Question: What would be the best way to implement (using Cocoa) a DataView as presented in this <URL>:

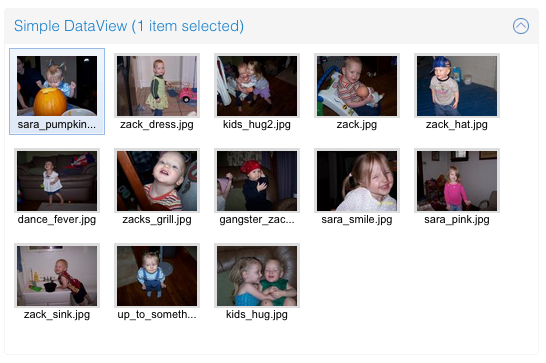
Answer: ## 1. IKImageBrowserView
The image below is taken directly from Apple's <URL> documentation and does exactly what you need.

## 2. NSCollectionView
<URL> is more general because you are not restricted to just presenting images; you can present a collection of any NSView subclass you like. Try this if you need more customisation. For example, you could have a NSImageView, NSTextField and NSButton in your subclass if you needed to have a more complex user interface.